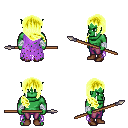
a pixel art fantasy rpg character, male body template, orc, green skin, maroon tattered cape, magenta pants, gold right-swept hairstyle, white cloth bandages, brown shoes, spear, four views (front, back, left, right), 2x2 character sprite sheet, small pixel art, hard edges, no anti-aliasing